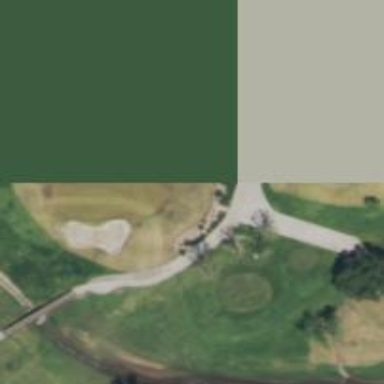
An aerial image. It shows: Footway that also serves as golf cart path.